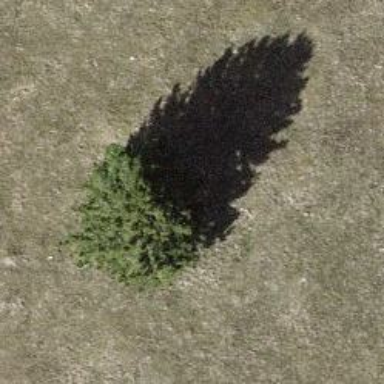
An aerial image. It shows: Single tag "natural: tree."